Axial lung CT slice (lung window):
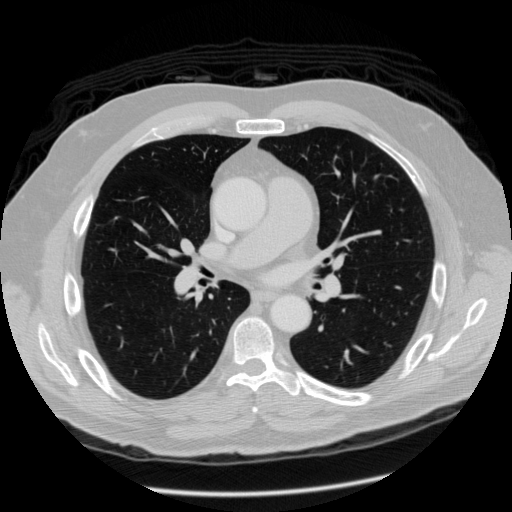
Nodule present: no